Question: I want to create a website but i don't know html and CSS . I have submitted my website layout to the teachers but i don't no how i will create that website look like layout.. so what can i do ? Is their any software like blue griffon etc (blue griffon is not good i didn't understand)
This is my small project to do but i don't no how can i do my classmates is doing this Good because they know html and css

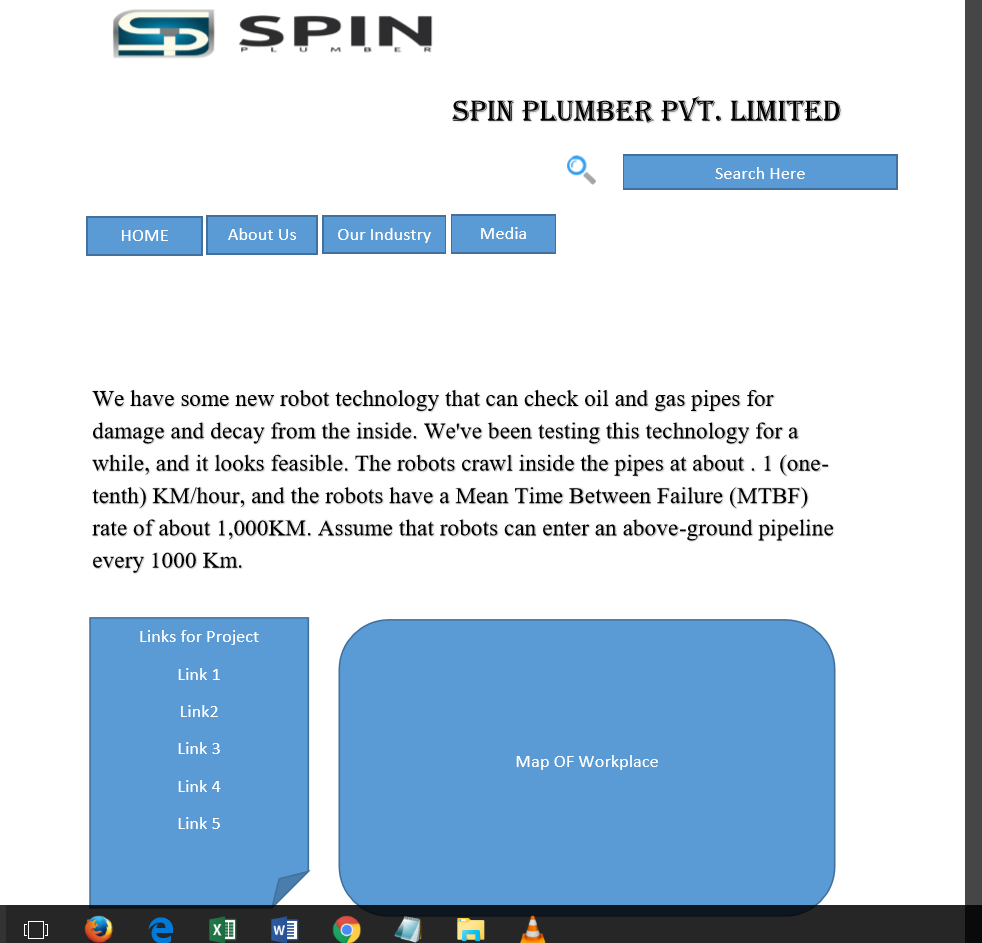
Answer: From looking at your template, I assume that you are using Microsoft Word? There are <URL> online. While they may not reproduce the standards of what a HTML and CSS webpage would be written from scratch, it will allow you to view the document in your browser, and edit in a text editor.
If you need to use a site builder, there are websites freely available such as Squarespace and Webflow (Which is a bit more advanced). And there is also the option of you learning HTML and CSS yourself. There are many websites, YouTube videos and books to help you get started.